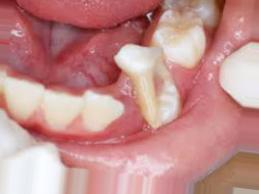
Condition: Caries